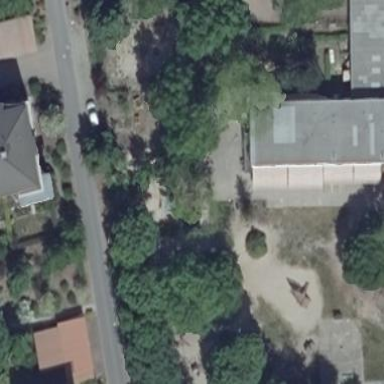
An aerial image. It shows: Kindergarten.